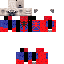
A male skeleton skin with dark skin, wearing brown helmet dressed in a red armor chest and red pants, featuring a closed mouth.